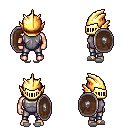
a pixel art fantasy rpg character, male body template, human, light skin, steel chest armor, metal pants, black bangs hairstyle, gold helm, white slippers, shield, four views (front, back, left, right), 2x2 character sprite sheet, small pixel art, hard edges, no anti-aliasing